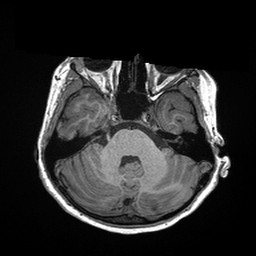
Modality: T1w
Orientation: coronal
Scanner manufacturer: siemens
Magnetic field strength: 3 T
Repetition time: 2.3 s
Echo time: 0.00298 s